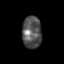
Tissue: skin
Cell type: Epithelial cells
Senescence score: 0.2446
Nuclear area (px): 612
Mean DAPI intensity: 84.637